Question: Count the number of objects in the diagram.
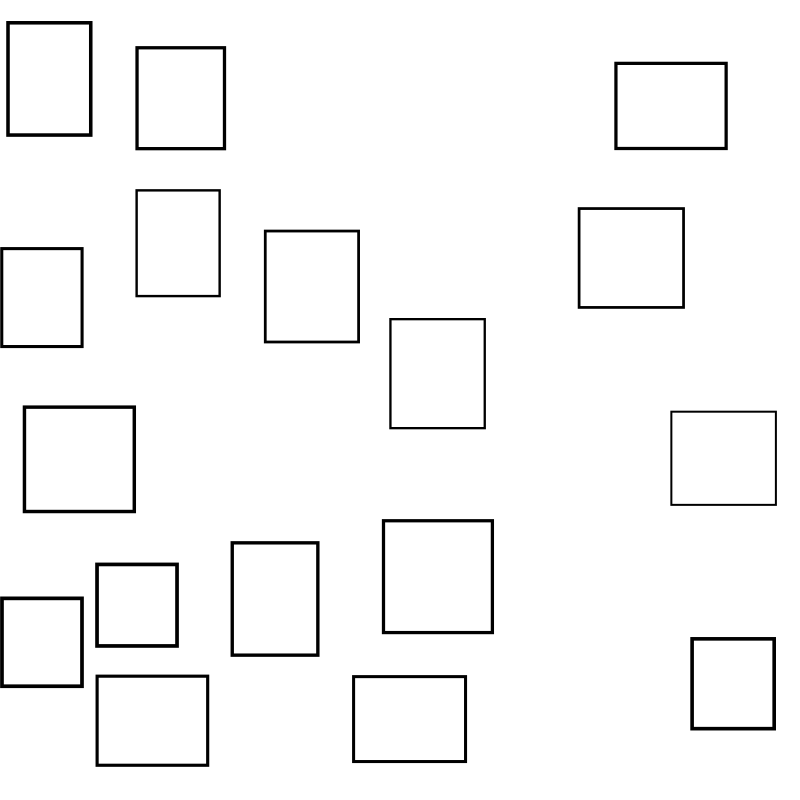
Answer: 17